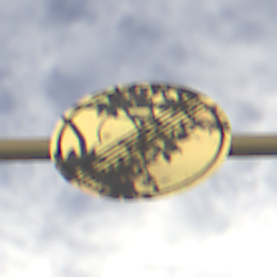
Verkehrszeichen: EndeSaemtlicherBegrenzungen
Umgebung: Outdoor, Suburban
Tageszeit: SunriseSunset
Wetter: PartlyCloudy
Licht: Natural
Jahreszeit: NotSpecified
Kontrast: MediumContrast